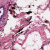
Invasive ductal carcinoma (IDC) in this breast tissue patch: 0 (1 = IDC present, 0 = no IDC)